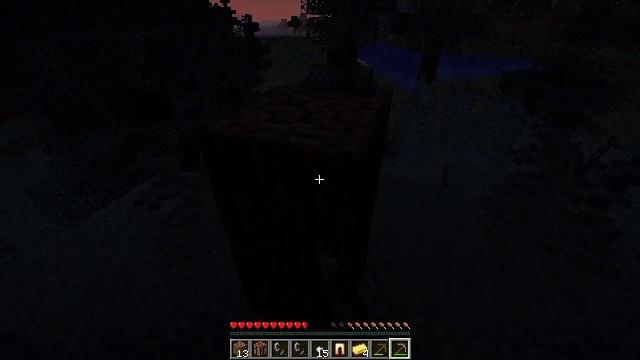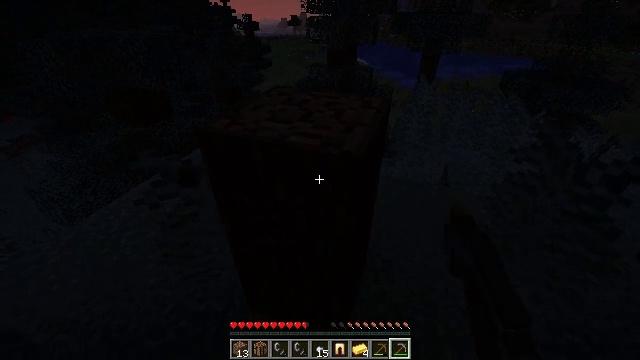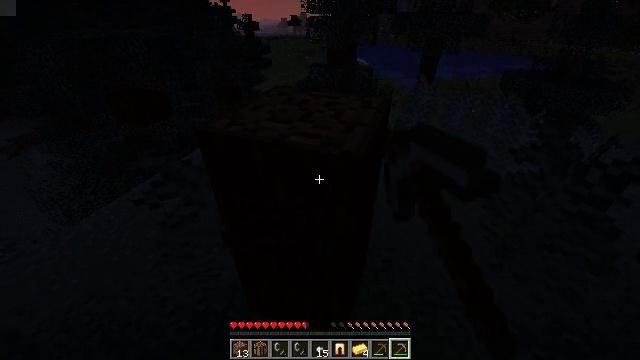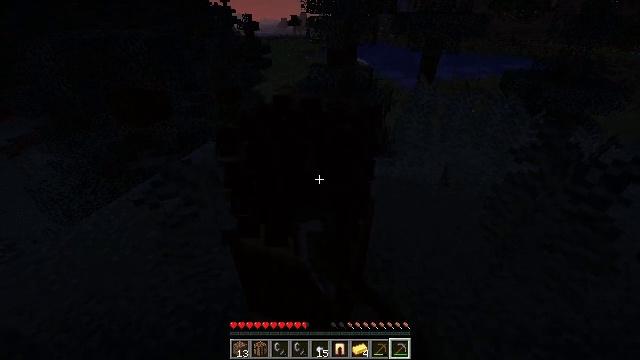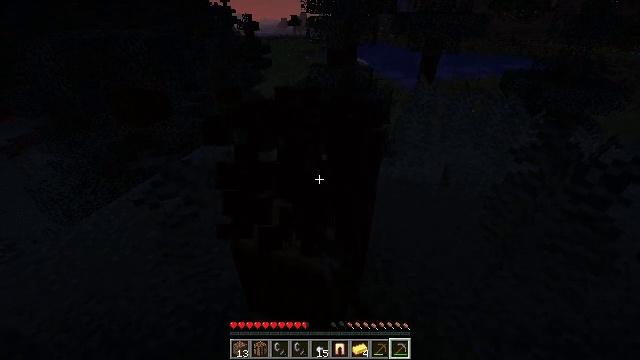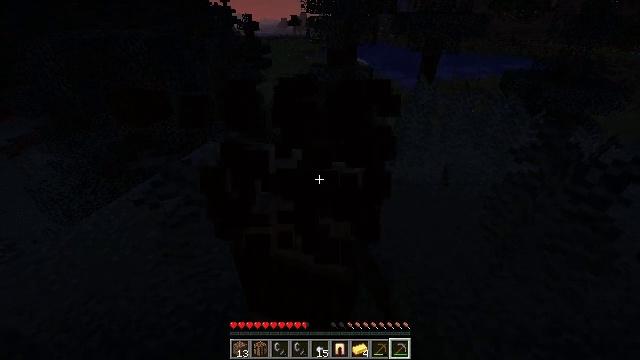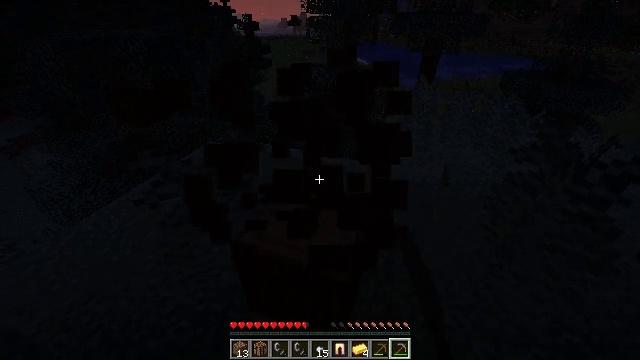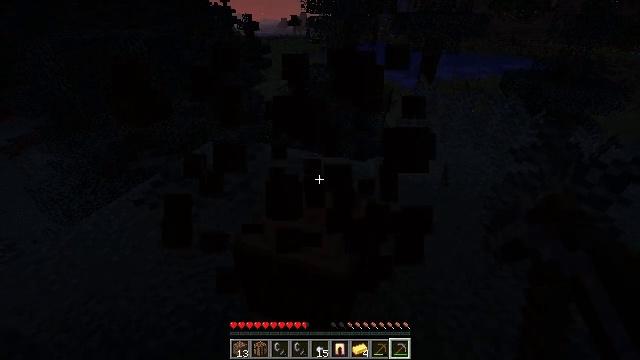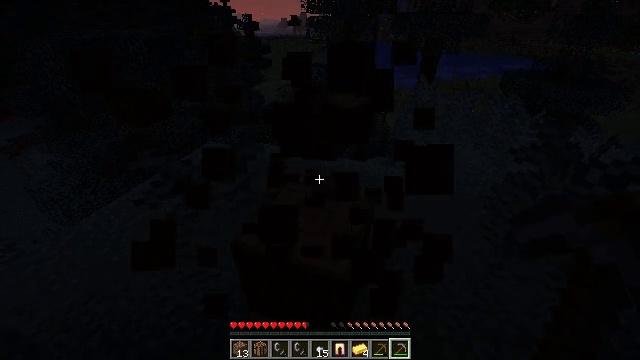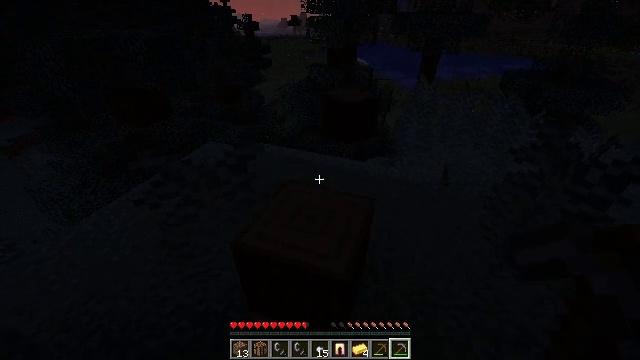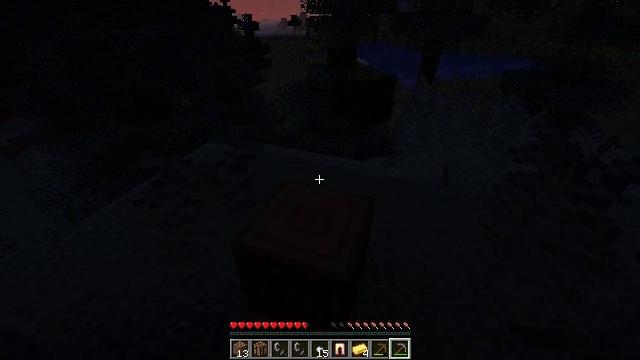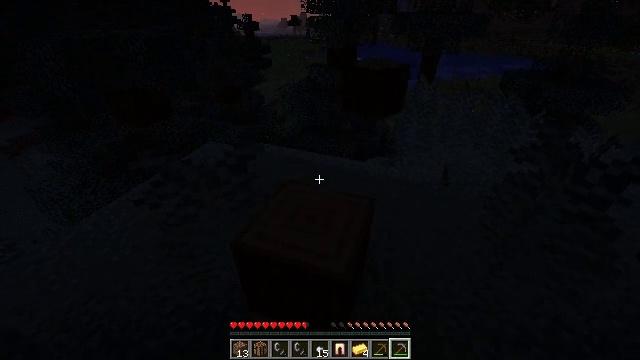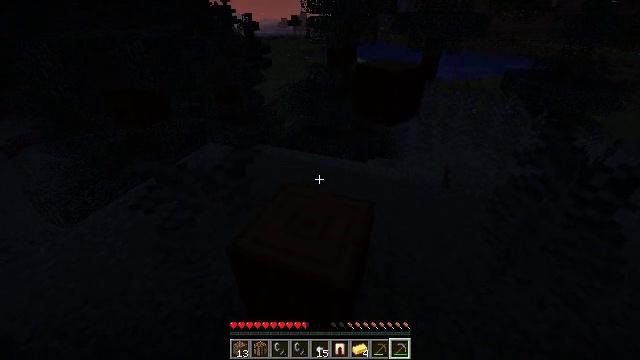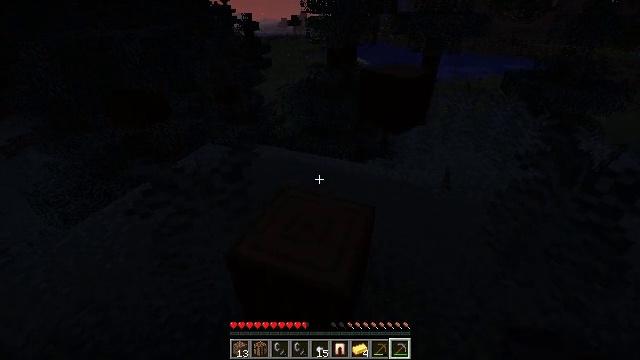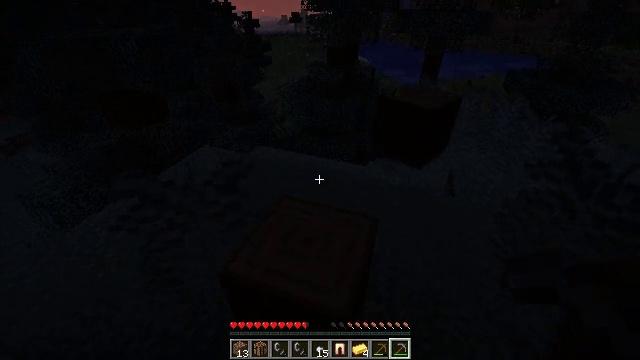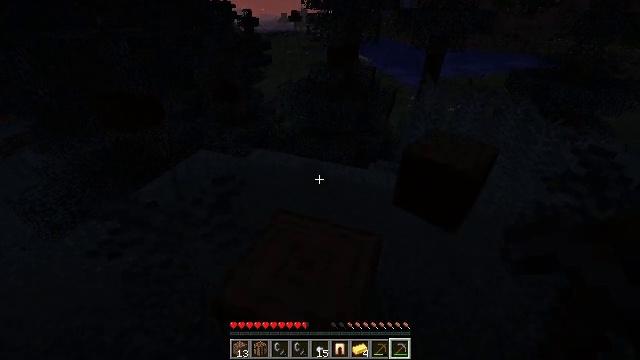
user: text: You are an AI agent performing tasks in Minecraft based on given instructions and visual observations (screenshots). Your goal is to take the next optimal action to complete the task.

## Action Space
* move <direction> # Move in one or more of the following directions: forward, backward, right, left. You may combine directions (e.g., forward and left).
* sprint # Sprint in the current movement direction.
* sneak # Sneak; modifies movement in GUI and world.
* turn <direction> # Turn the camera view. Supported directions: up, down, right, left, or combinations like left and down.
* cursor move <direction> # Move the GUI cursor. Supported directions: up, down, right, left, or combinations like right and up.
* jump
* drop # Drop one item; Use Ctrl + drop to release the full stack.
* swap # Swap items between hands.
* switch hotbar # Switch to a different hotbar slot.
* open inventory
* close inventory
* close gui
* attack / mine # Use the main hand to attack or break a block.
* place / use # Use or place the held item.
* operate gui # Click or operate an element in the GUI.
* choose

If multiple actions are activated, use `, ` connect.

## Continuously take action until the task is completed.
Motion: motion action
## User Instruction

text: Harvest the spruce log from a tree trunk.
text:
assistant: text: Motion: attack / mine
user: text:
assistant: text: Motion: attack / mine
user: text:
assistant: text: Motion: attack / mine
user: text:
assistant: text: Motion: attack / mine
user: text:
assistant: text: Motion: attack / mine
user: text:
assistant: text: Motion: attack / mine
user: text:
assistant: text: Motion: attack / mine
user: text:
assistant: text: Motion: attack / mine
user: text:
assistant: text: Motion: attack / mine
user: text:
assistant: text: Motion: attack / mine
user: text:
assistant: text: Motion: attack / mine
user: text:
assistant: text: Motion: move forward, attack / mine
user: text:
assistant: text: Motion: move forward
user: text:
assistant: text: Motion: move forward
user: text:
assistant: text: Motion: move forward
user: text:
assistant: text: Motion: move forward
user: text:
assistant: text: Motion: move forward
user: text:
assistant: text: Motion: move forward
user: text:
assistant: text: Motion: move forward
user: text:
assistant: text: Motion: no_op
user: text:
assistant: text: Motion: no_op
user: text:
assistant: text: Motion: turn left and down
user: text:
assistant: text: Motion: turn right and down
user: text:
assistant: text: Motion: no_op
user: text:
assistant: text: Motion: no_op
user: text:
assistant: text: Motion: turn right and up
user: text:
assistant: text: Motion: turn right and up
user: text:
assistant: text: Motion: turn right and up
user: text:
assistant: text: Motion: turn right and up
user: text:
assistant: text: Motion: turn up